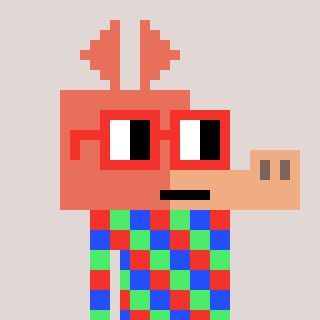
a pixel art character with square red glasses, a aardvark-shaped head and a darkbrown-colored body on a warm background